Interaction volume radius: 5 \u00c5
Interaction volume height: 10 \u00c5
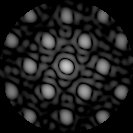
Disorder parameter: 0.2048